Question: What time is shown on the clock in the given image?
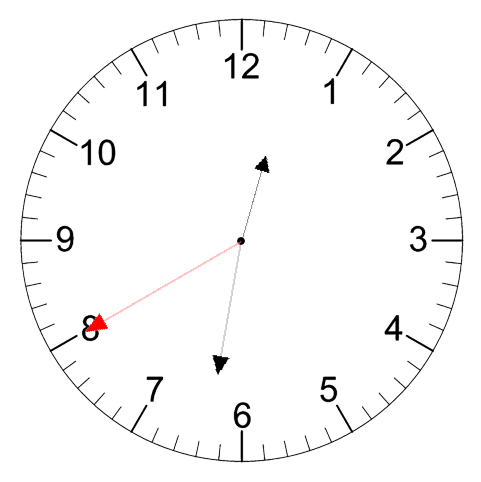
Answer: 12:31:40